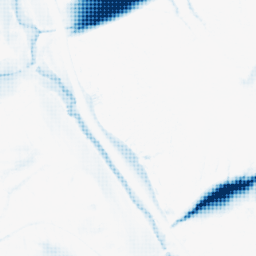
Category: morphological
Decomposition family: morphological_ellipse
Decomposition parameters: operation: closing
width: 50
height: 20
Upsampling method: sinc_hamming
Upsampling parameters: scale: 8
kernel_size: 8
Upsampling scale: 8